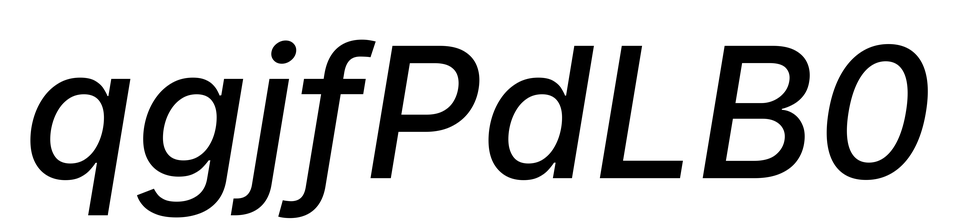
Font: Inter-Italic_Medium_Italic